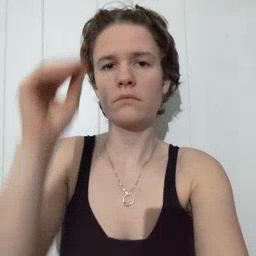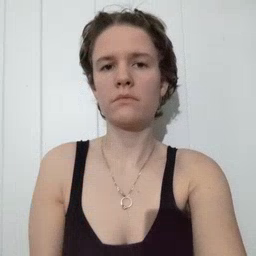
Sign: cowboy